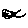
Label: smiley face